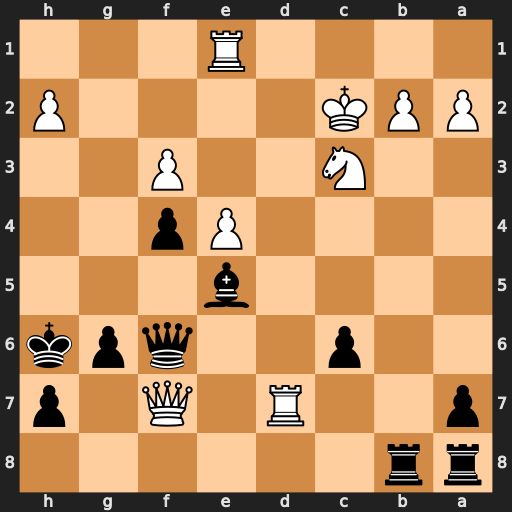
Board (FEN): rr6/p2R1Q1p/2p2qpk/4b3/4Pp2/2N2P2/PPK4P/4R3
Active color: b
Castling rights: -
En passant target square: -
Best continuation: Rxb2+ Kxb2 Bxc3+ Kc2 Qxf7 Rxf7 Bxe1